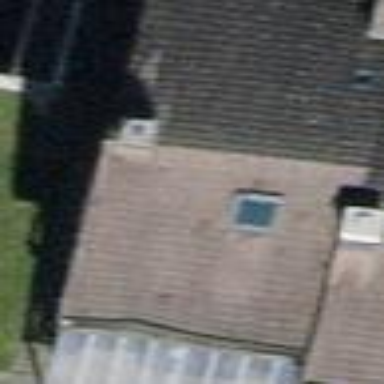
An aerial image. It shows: Semidetached house with gabled roof.